七年级 · 组合数学
如图是一个某种规律排列的数阵:

根据数阵的规律, 第 $n(n$ 是整数, 且 $n \geq 3)$ 行从左到右数第 $(n-2)$ 个数是 (用含 $n$ 的代数式表示).
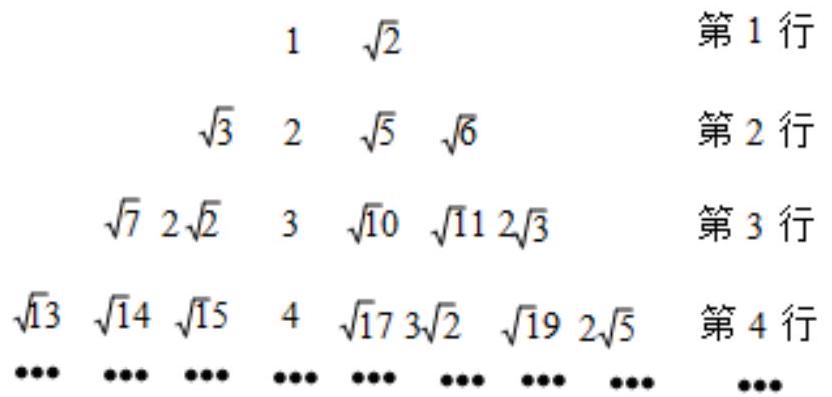
答案: $\sqrt{n^{2}-2}$
解析: 解：前 $(n-1)$ 行的数据的个数为 $2+4+6+\cdots+2(n-1)=n(n-1)$,所以, 第 $n(n$ 是整数, 且 $n \geq 3)$ 行从左到右数第 $(n-2)$ 个数的被开方数是 $n(n-1)+n-2=n^{2}-2$,所以, 第 $n(n$ 是整数, 且 $n \geq 3)$ 行从左到右数第 $(n-2)$ 个数是 $\sqrt{n^{2}-2}$.

故答案为: $\sqrt{n^{2}-2}$.

观察不难发现, 被开方数是从1开始的连续自然数, 每一行的数据的个数是从2开始的连续偶数,求出 $n-1$ 行的数据的个数, 再加上 $n-2$ 得到所求数的被开方数, 然后写出算术平方根即可.本题考查了数字的变化, 观察数据排列规律, 确定出前 $(n-1)$ 行的数据的个数是解题的关键.